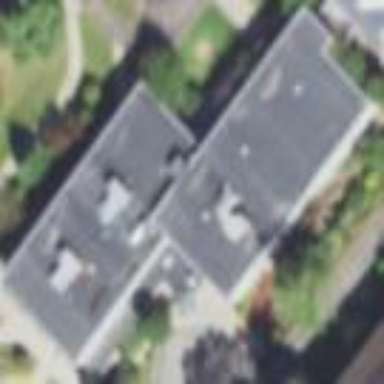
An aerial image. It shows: School building.